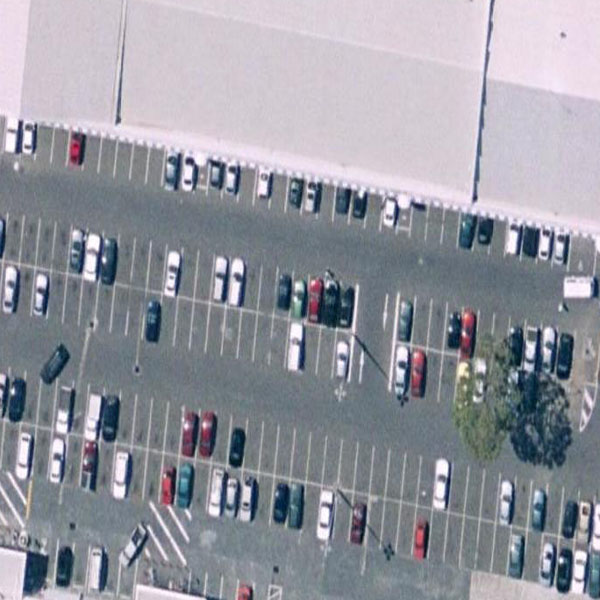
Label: Parking